Aerial crown-view tile of a tropical tree (Barro Colorado Island, Panama), acquired 20240716:
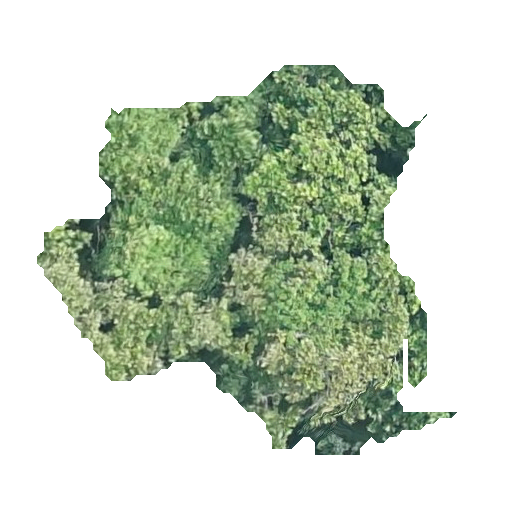
Species: Anacardium excelsum
GBIF accepted scientific name: Anacardium excelsum
Crown area: 157.937 m²